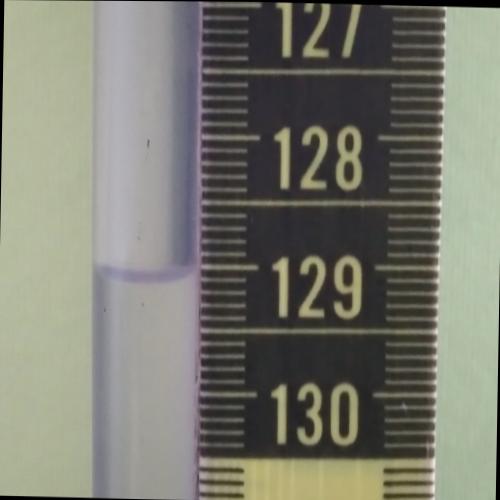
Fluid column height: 129.1 cm